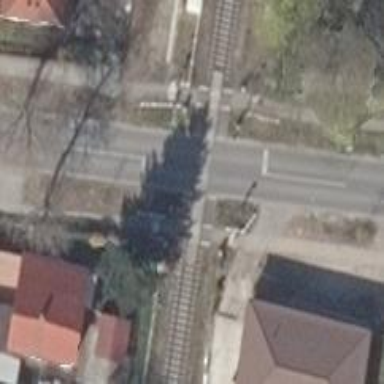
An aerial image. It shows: Railway crossing with lights and full barrier.